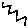
Label: zigzag